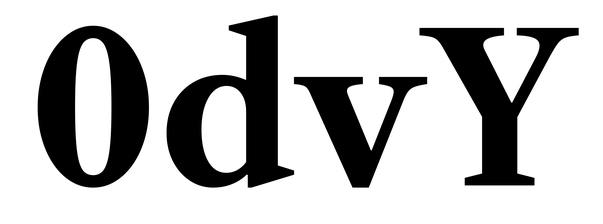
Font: LibreCaslonText_Bold